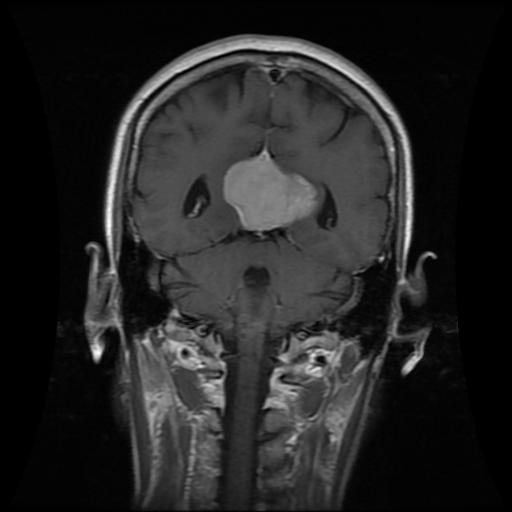
Label: meningioma